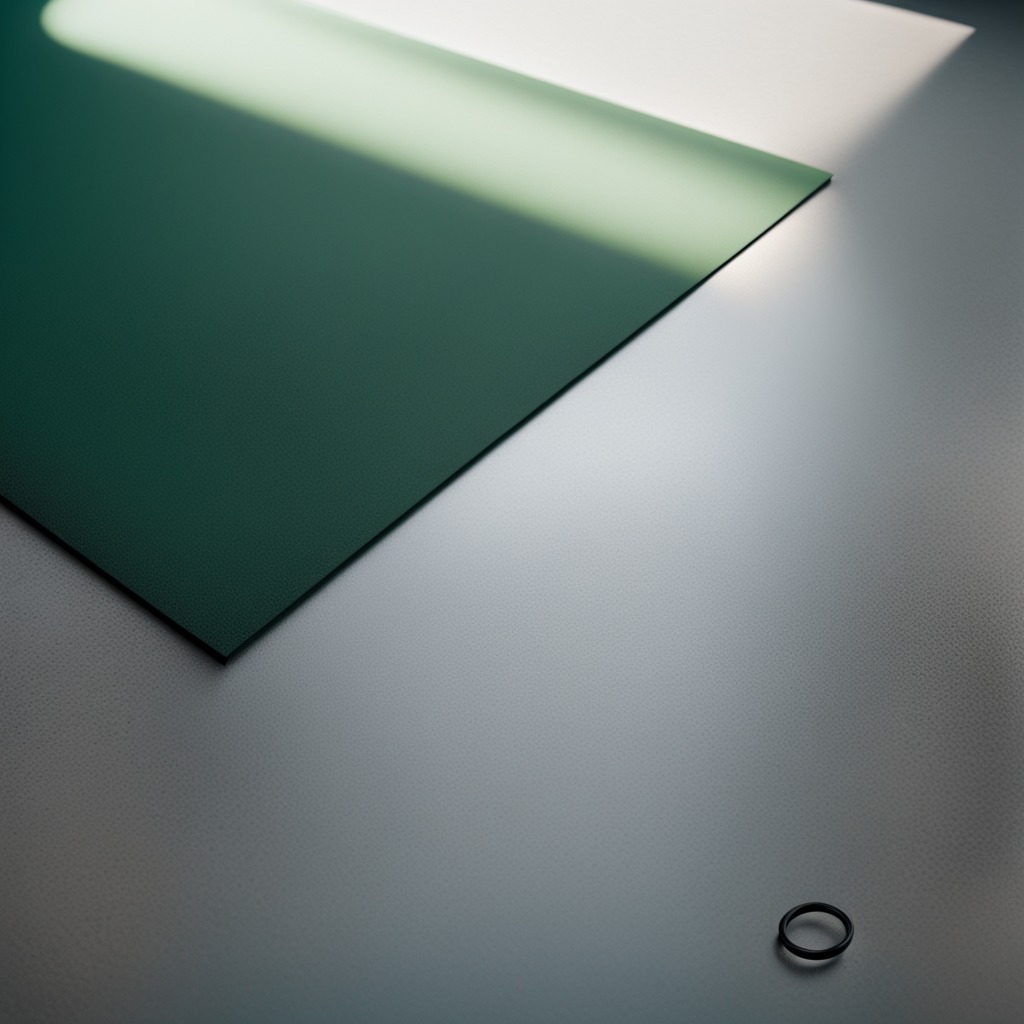
A rubber O-ring lying on a green rubber mat inside a workshop under bright overhead lighting crisp shadows high clarity worn but beneath the mat